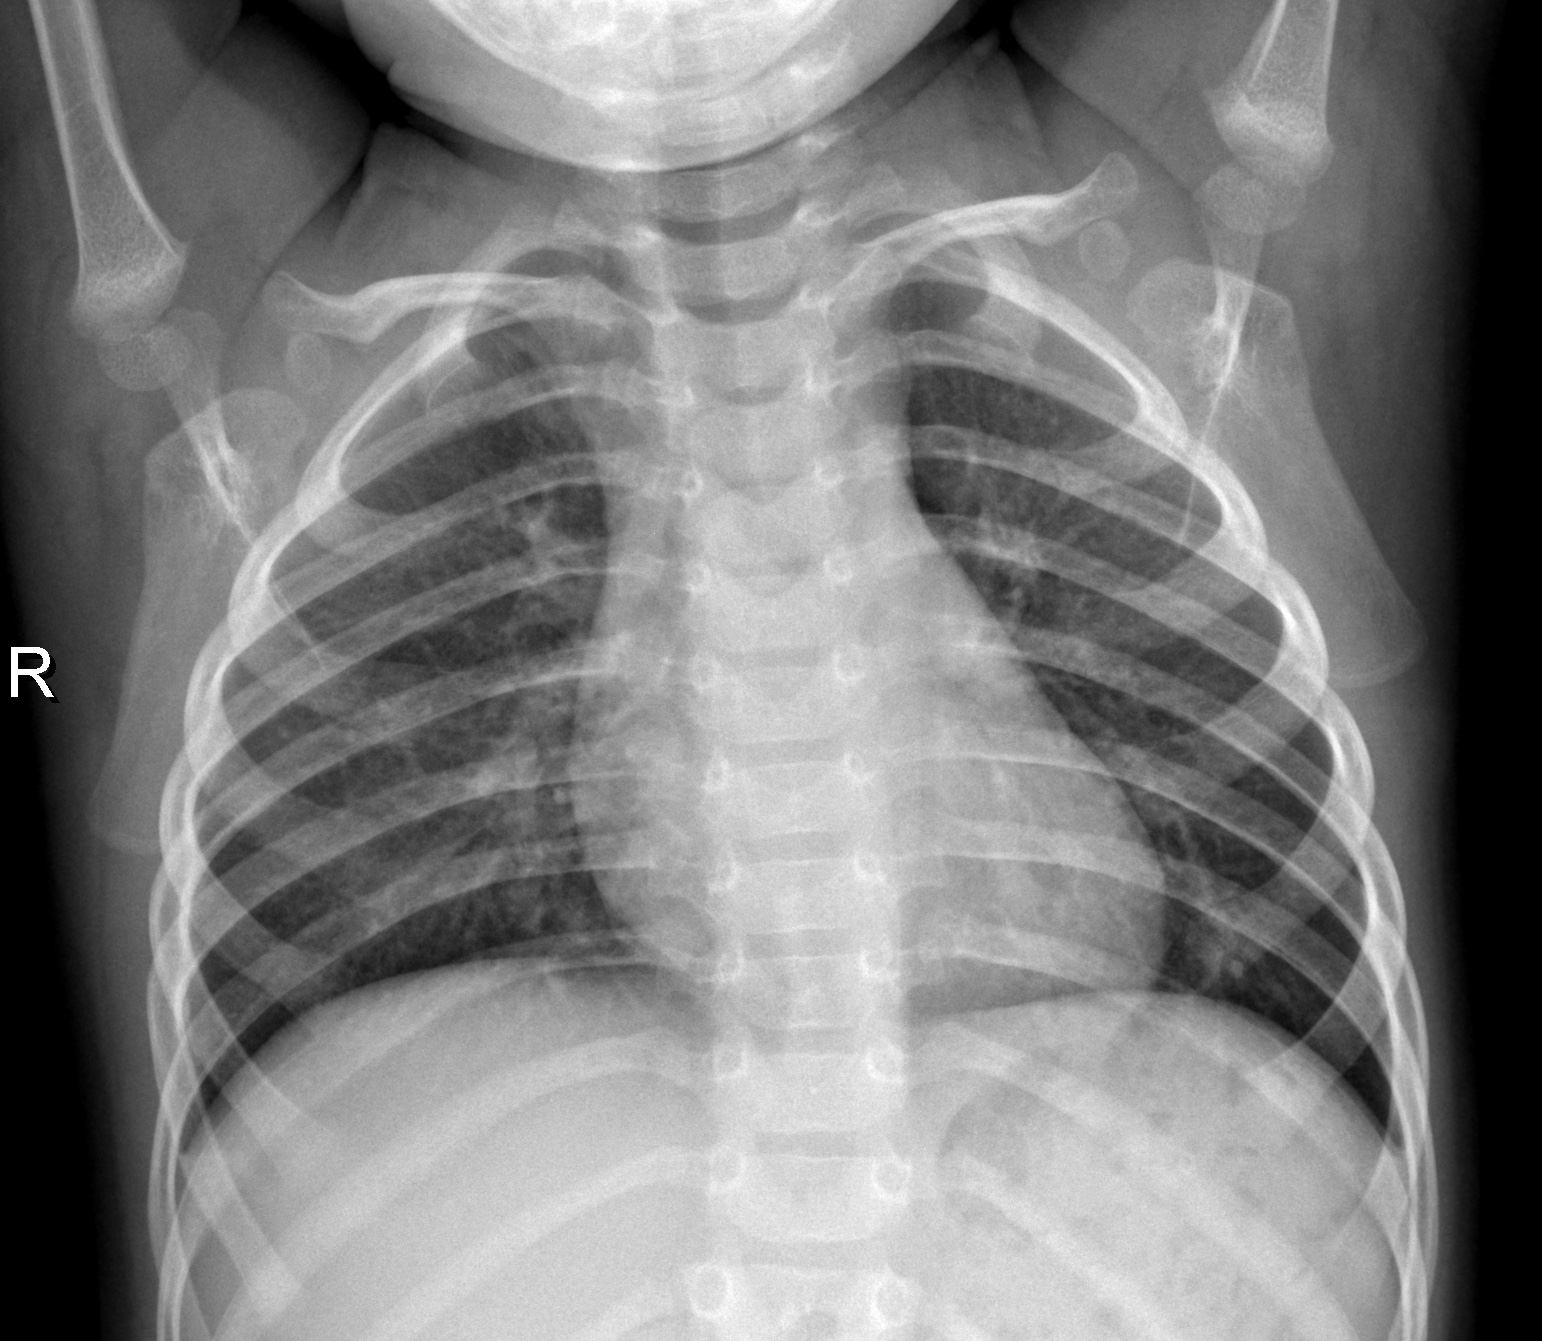
Diagnosis: NORMAL